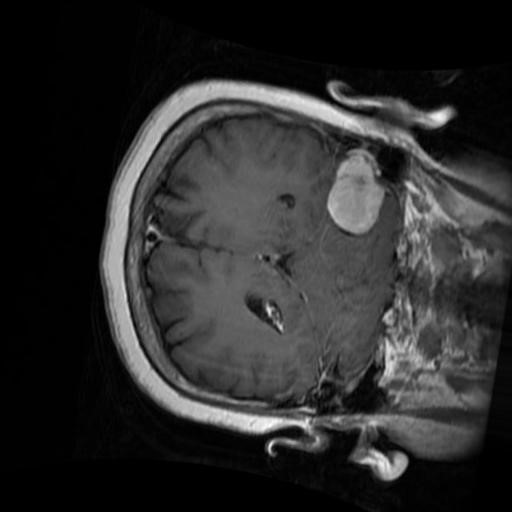
Label: brain_menin